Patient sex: M
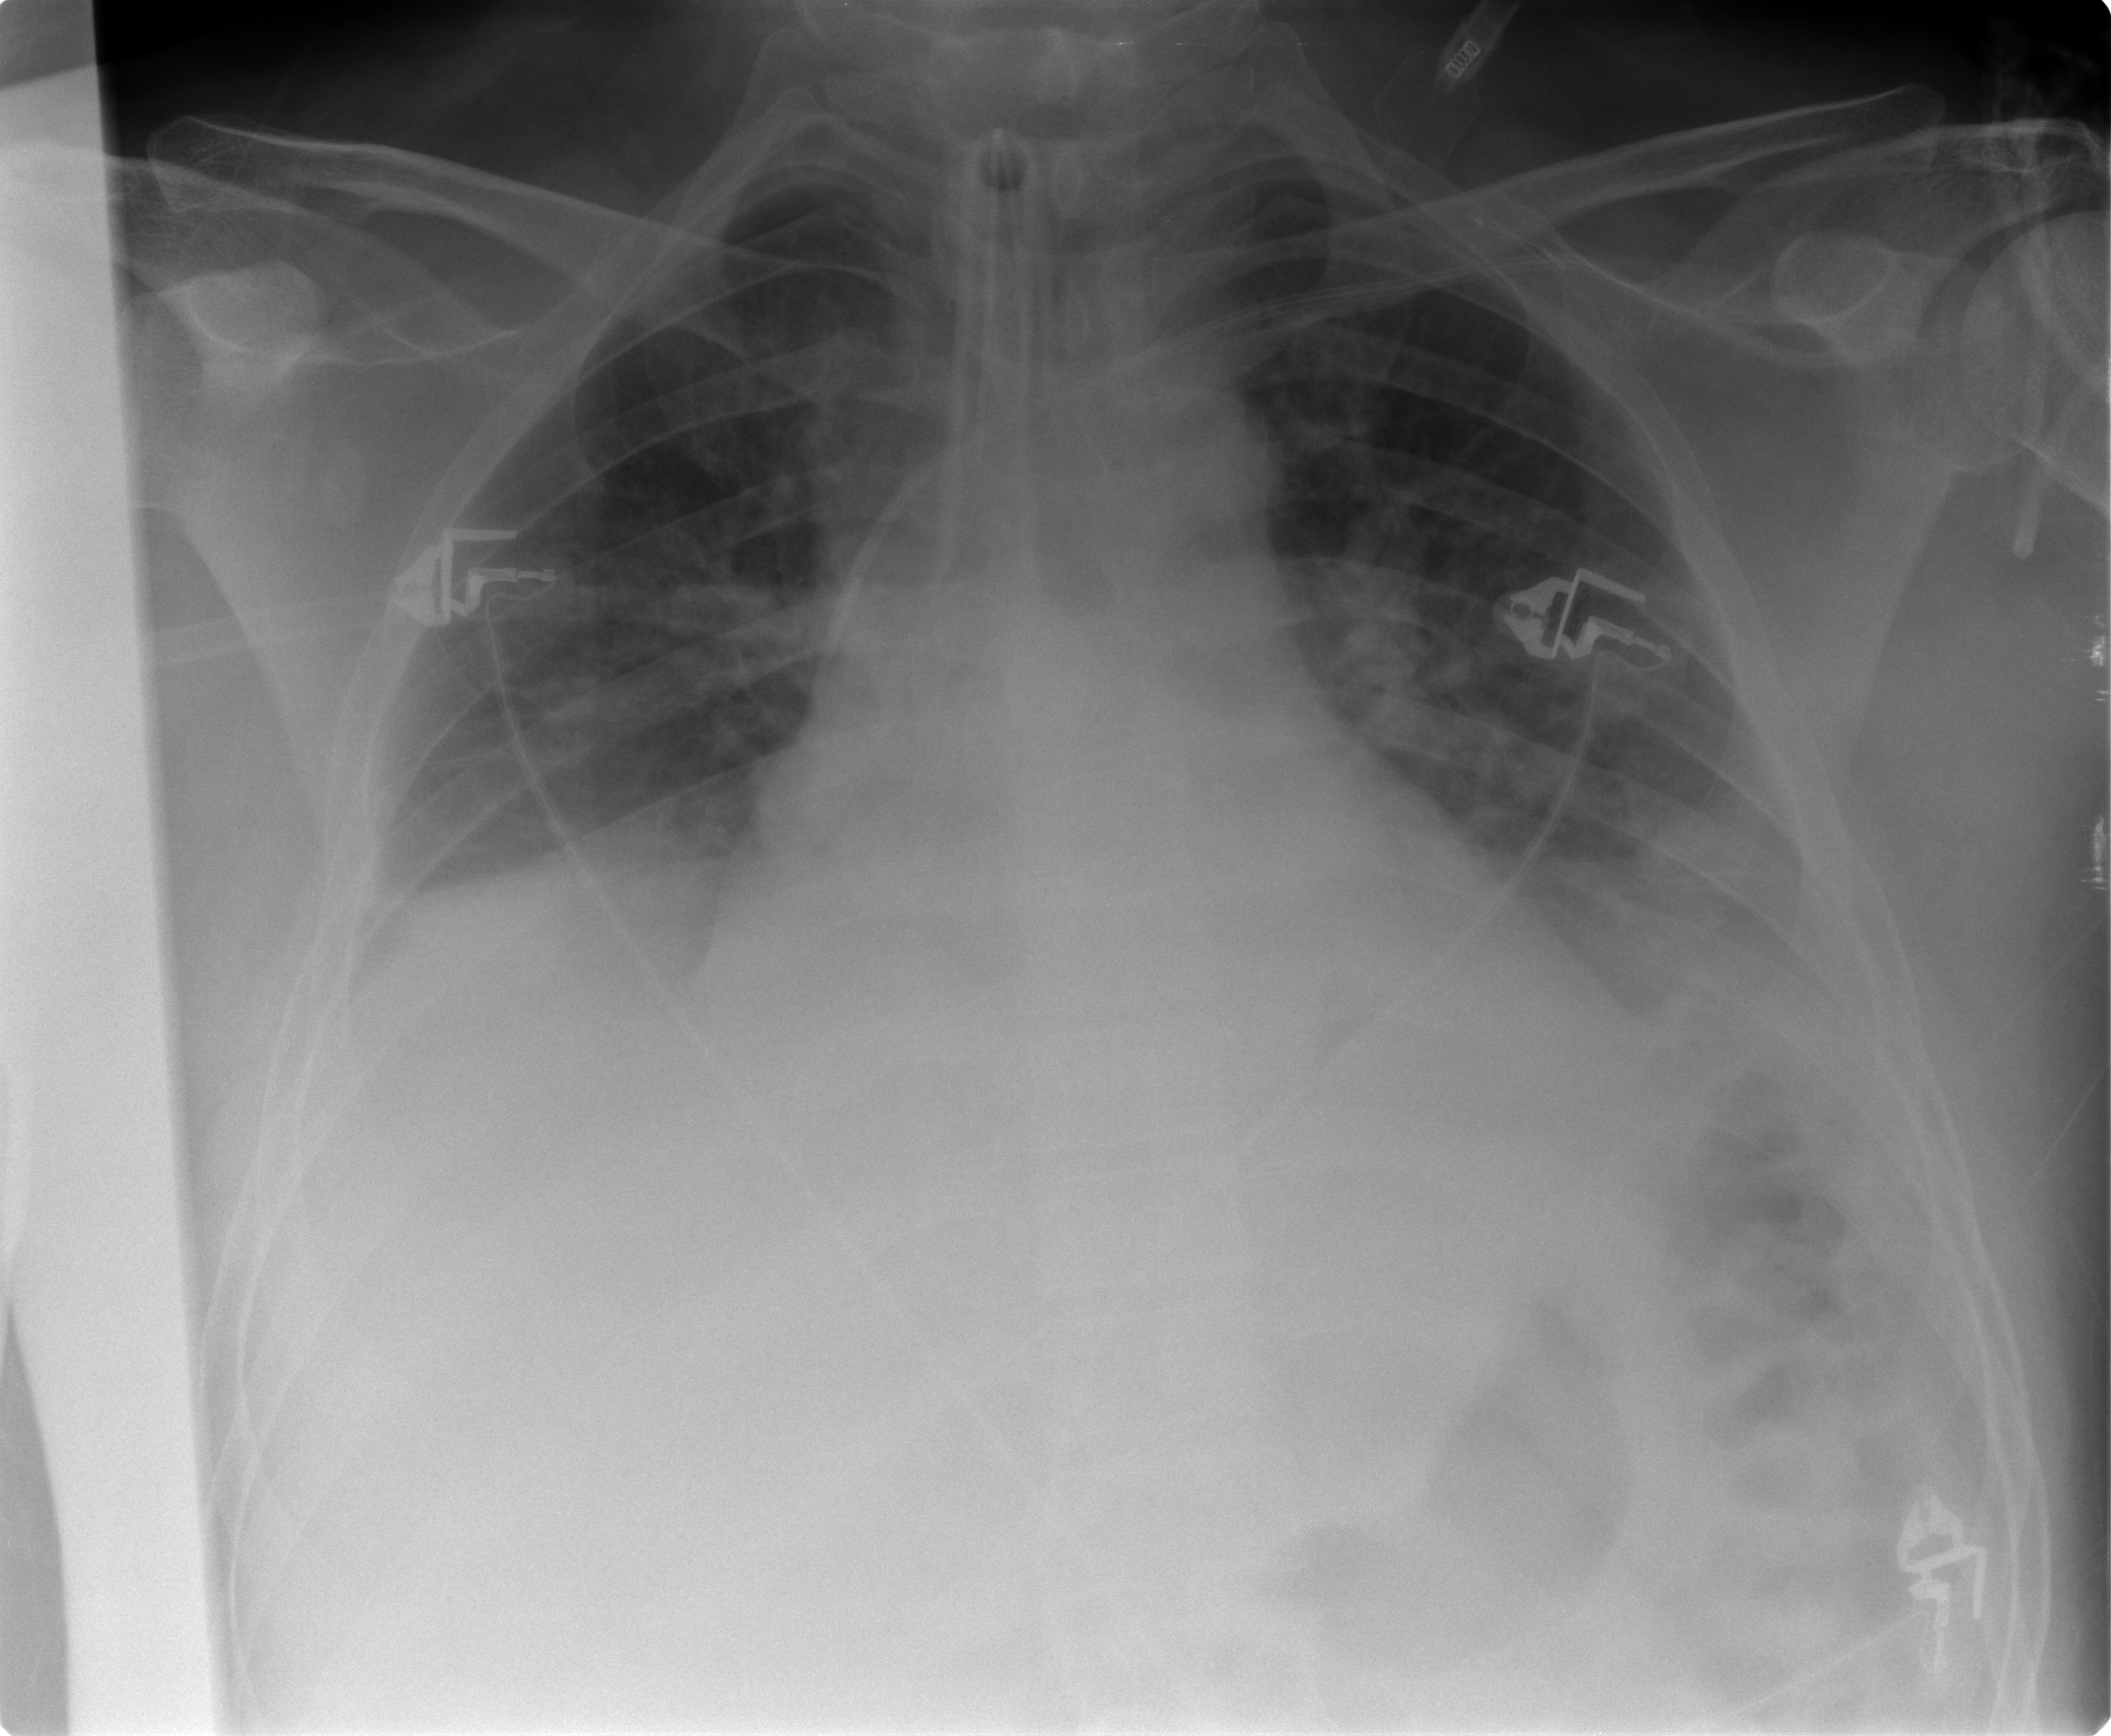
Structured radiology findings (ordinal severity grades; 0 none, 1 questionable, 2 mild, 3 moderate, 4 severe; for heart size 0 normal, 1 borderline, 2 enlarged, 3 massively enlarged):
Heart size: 2
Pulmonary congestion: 2
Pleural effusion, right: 2
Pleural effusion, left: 2
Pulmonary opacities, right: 0
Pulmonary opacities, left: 2
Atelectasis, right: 2
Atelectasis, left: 2